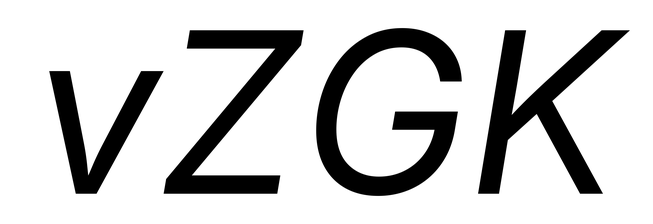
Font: Inter-Italic_Italic